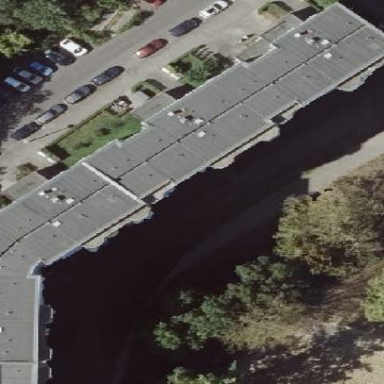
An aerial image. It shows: Flat-roofed apartment building.